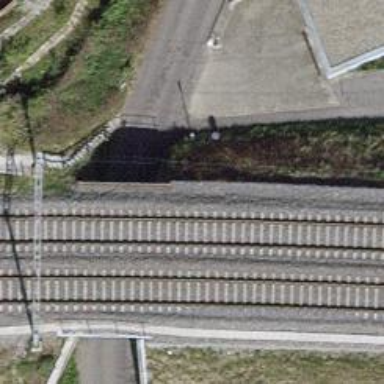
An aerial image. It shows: Single-track railway bridge with electrified contact line.